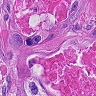
Metastatic tissue present: yes